Aerial crown-view tile of a tropical tree (Barro Colorado Island, Panama), acquired 20250217:
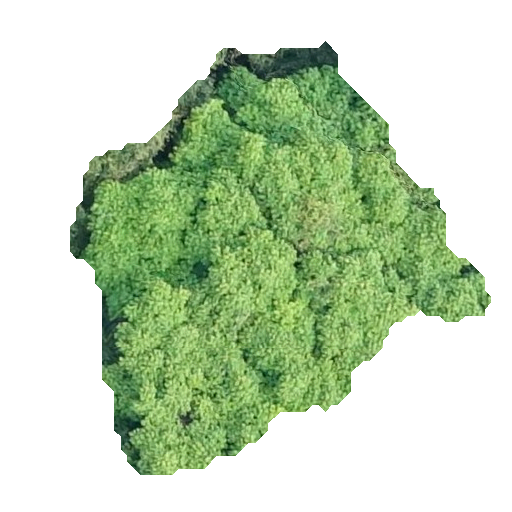
Species: Tachigali panamensis
GBIF accepted scientific name: Tachigali panamensis
Crown area: 160.93 m²